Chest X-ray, AP view. Patient: 60 years old, sex M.
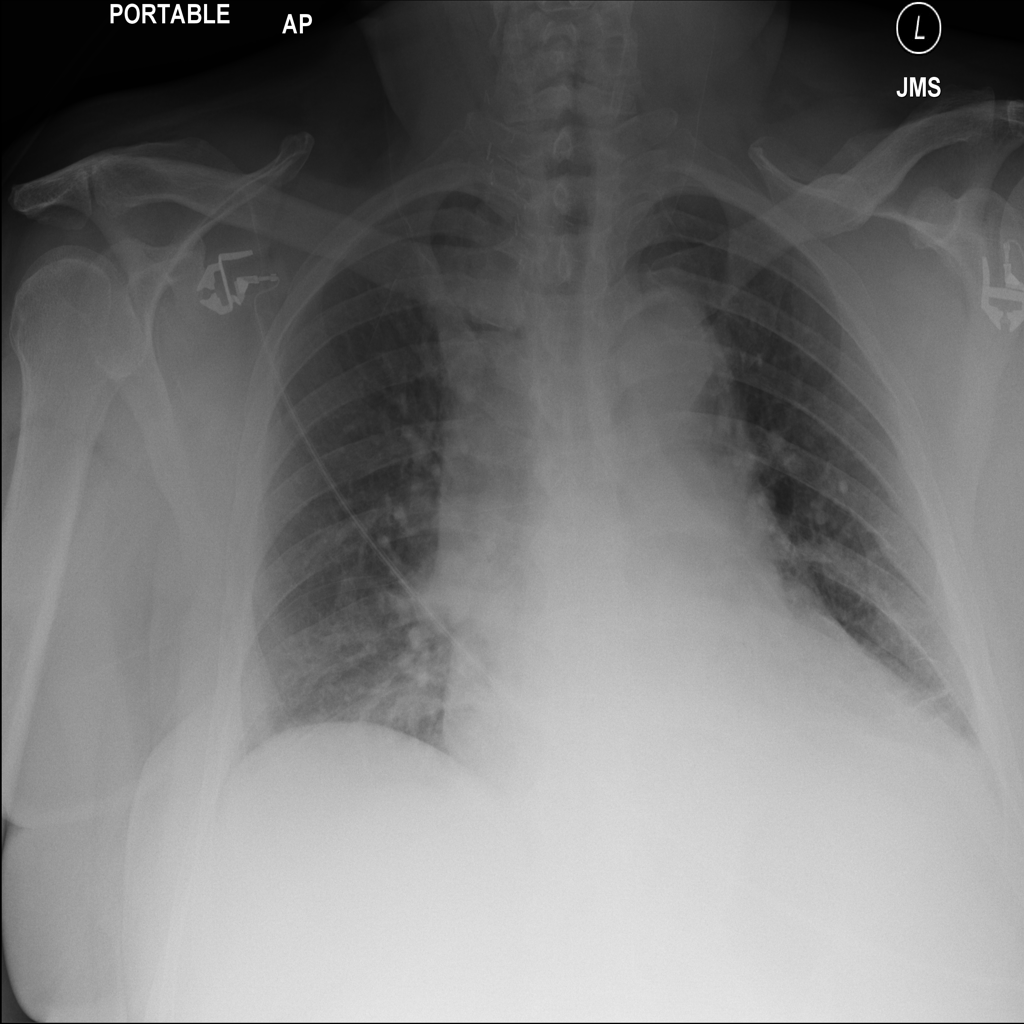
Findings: Atelectasis, Cardiomegaly, Pneumonia